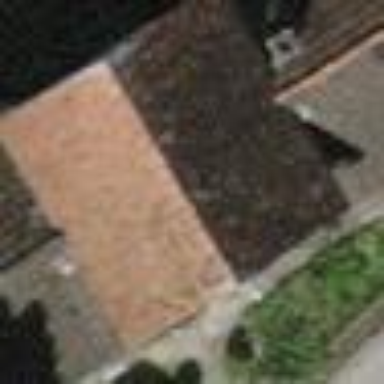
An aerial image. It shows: Semidetached house with gabled roof.